Question: I can't really seem figure out as to why my table header are so disproportional to the table width itself. It just doesn't make any sense to me. Help =
Here's a fiddle:
<URL>
I've attached a picture of the problem:

'''
<!DOCTYPE html>
<html>
<head>
<style type="text/css">
/*------------------------------------------------------------------
Table Style
------------------------------------------------------------------ */
table a:link {
color: #666;
font-weight: bold;
text-decoration:none;
}
table a:visited {
color: #999999;
font-weight:bold;
text-decoration:none;
}
table a:active,
table a:hover {
color: #bd5a35;
text-decoration:underline;
}
table {
font-family:Arial, Helvetica, sans-serif;
color:#666;
font-size:12px;
background:#eaebec;
border-collapse:collapse;
border-spacing: 0;
table-layout: fixed;
width: 100%;
}
table th {
border-bottom:1px solid #e0e0e0;
border-right: 1px solid #e0e0e0;
background: #ededed;
}
table th:first-child {
text-align: left;
}
table tr:first-child th:first-child {
border-left: 0;
}
table td:first-child {
text-align: left;
border-left: 0;
}
table td {
padding:10px;
border-bottom:1px solid #e0e0e0;
border-right: 1px solid #e0e0e0;
background: #fafafa;
}
table th, table td {
padding: 10px;
width: 200px;
}
table tr:last-child td {
border-bottom: 0;
}
table tr:hover td {
background: #f2f2f2;
}
#wrapper {
width: 100%;
height: 200px;
overflow-x: scroll;
overflow-y: scroll;
border: 1px solid rgb(205,205,205);
}
table thead {
position:fixed;
}
table td > div {
overflow: hidden;
white-space: nowrap;
}
</style>
</head>
<body>
<div id="wrapper">
<table>
<!-- Table Header -->
<thead>
<tr>
<th>Task Details</th>
<th>File Number</th>
<th>Firstname</th>
<th>Progress</th>
<th>Vital Task</th>
</tr>
</thead>
<!-- Table Header -->
<!-- Table Body -->
<tbody>
<tr>
<td>Create</td>
<td>&nbsp;</td>
<td>&nbsp;</td>
<td>100%</td>
<td>Yes</td>
</tr><!-- Table Row -->
<tr>
<td>Take the dog</td>
<td>&nbsp;</td>
<td>&nbsp;</td>
<td>100%</td>
<td>Yes</td>
</tr><!-- Darker Table Row -->
<tr>
<td>Waste half</td>
<td>&nbsp;</td>
<td>&nbsp;</td>
<td>20%</td>
<td>No</td>
</tr>
<tr>
<td><div>Feel inferior</div></td>
<td>&nbsp;</td>
<td>&nbsp;</td>
<td>80%</td>
<td>No</td>
</tr>
<tr>
<td><div>Some long text that shouldn't resize the box</div></td>
<td>&nbsp;</td>
<td>&nbsp;</td>
<td>100%</td>
<td>Yes</td>
</tr>
<tr>
<td><div>Vow to complete</div></td>
<td>&nbsp;</td>
<td>&nbsp;</td>
<td>23%</td>
<td>yes</td>
</tr>
<tr>
<td>Procrastinate</td>
<td>&nbsp;</td>
<td>&nbsp;</td>
<td>80%</td>
<td>No</td>
</tr>
<tr>
<td><a href="#yep-iit-doesnt-exist">Hyperlink Example</a></td>
<td>&nbsp;</td>
<td>&nbsp;</td>
<td>80%</td>
<td><a href="#inexistent-id">Another</a></td>
</tr>
</tbody>
<!-- Table Body -->
</table>
</div>
</body>
</html>
'''
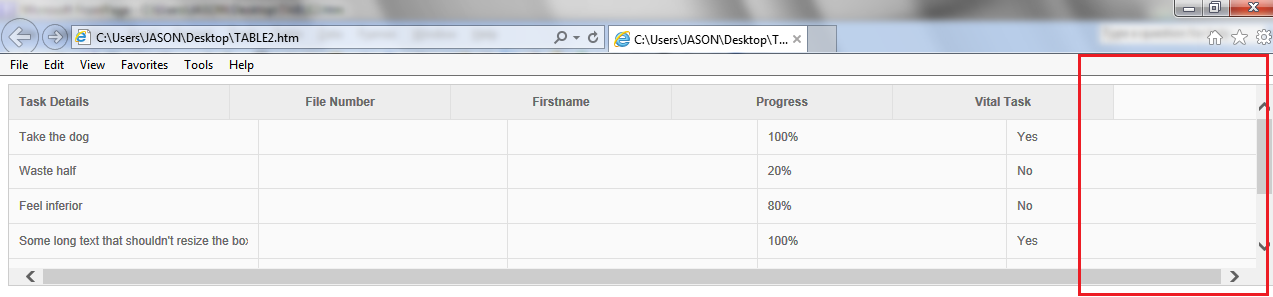
Answer: You will have to separate the header and the body of the table into 2 tables wrapped in 2 divs. I've updated the fiddle for your review, <URL>
However, this technique isn't ideal because it requires pixel-by-pixel calculations and it doesn't support horizontal scrolling. If you are to apply this solution, you will have to change the widths of the 'wrapper', 'table' and 'th' accordingly to your web page.
The best and easiest way is to use a jQuery plugin, like the one user3393390 suggests.
Hope this help.